Question: i have this code working perfectly fine on netbeans 8, but i can't seem to compile it with javac. It gives 2 errors:

I have the following imports:
'''
import java.io.BufferedReader;
import java.io.IOException;
import java.io.InputStreamReader;
import java.util.ArrayList;
import java.util.Comparator;
import java.util.List;
'''
EDIT: Forgot to add -> Ponto and Percursos are inner classes. ListaPercursos and ListaPontos are ArrayList of those classes.
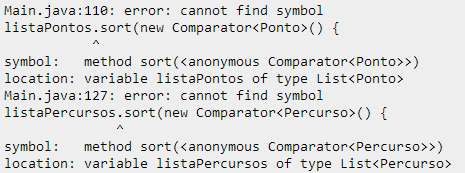
Answer: <URL>.